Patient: sex F, age 59
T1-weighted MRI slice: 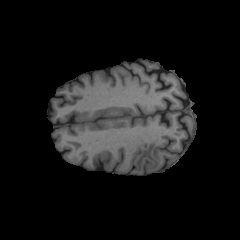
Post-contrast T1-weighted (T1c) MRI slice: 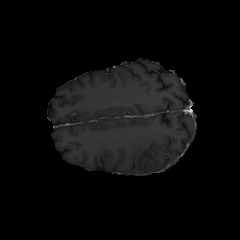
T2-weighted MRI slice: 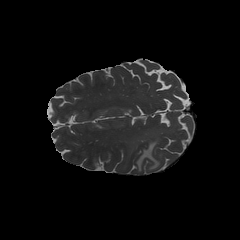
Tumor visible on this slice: yes
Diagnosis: Glioblastoma, IDH-wildtype
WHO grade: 4